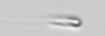
Label: flagellate_morphotype3